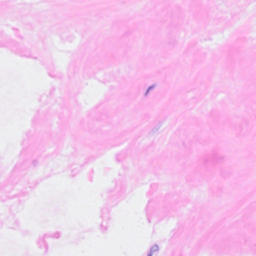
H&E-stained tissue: Breast